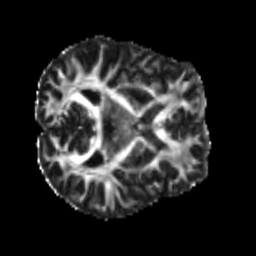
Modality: FA
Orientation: axial
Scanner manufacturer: siemens
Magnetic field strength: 3 T
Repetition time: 4 s
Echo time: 0.0594 s